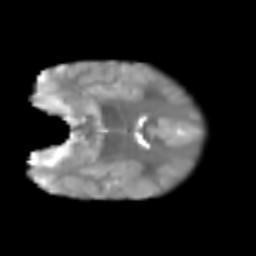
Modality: T2w
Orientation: coronal
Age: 6
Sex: male
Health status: healthy